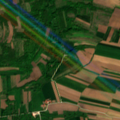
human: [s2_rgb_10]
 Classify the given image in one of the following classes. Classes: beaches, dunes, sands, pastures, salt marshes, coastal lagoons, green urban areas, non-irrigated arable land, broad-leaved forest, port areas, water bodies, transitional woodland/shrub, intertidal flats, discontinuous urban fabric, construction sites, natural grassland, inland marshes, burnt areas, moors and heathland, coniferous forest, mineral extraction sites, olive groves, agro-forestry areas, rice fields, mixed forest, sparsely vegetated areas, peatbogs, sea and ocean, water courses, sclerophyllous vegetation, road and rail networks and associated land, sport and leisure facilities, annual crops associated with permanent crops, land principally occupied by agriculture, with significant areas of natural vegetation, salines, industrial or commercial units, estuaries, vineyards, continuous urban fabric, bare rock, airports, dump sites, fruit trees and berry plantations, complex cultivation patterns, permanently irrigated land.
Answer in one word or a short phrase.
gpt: non-irrigated arable land, complex cultivation patterns, broad-leaved forest, transitional woodland/shrub